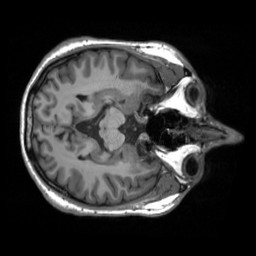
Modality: T1w
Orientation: axial
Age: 39
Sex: male
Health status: ill
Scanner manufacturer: siemens
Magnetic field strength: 3 T
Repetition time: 2.3 s
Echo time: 0.00201 s